Field crop: maize
Growth stage: 2
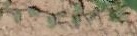
Species: convolvulus